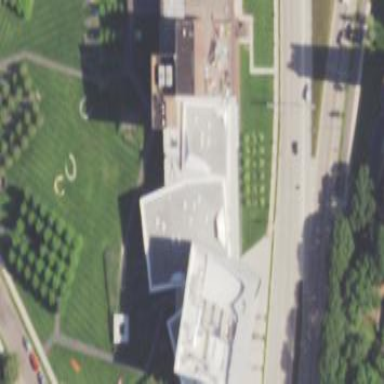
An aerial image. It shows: Museum housed in building.